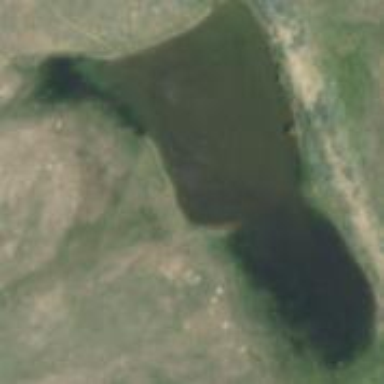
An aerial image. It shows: Reservoir.